Question: So, I'm making an Application which includes Send Texts to each other. This will be sent through the server, and won't have anything to do with the phone (companies) itself.
We (My company and I) chose to put a maximum amount of characters. - 612.
So, You can use 612 character spaces.
I've noticed that Special Characters such as: e, n, a, e, a etc... use more than 1 spot.
Since the country (Spain) we work in, uses a lot of special characters such as those, we chose that IF the person types in one of the special characters, instead of using 1 spot, use 2 spots.
So basically what I want to do, is, as the person is typing, count the amount of special characters and "-1" on the amount of characters remaining.
I haven't tried much to be honest, because I couldn't find anything relevant to this situation.
Here's my Method. (Oh, and the EditText + Buttons etc are in a Dialog.)
'''
private void smsPopUp() {
// TODO Auto-generated method stub
final Dialog smsDialog = new Dialog(this);
smsDialog.setContentView(R.layout.sms_dialog);
smsDialog.setCanceledOnTouchOutside(false);
Button cancelsms = (Button)smsDialog.findViewById(R.id.smsCancel);
EditText SmsText = (EditText) smsDialog.findViewById(R.id.etSmsText);
final TextView dialogCharCount = (TextView) smsDialog.findViewById(R.id.tvCharCount);
SmsText.addTextChangedListener(new TextWatcher(){
int i = 0;
@Override
public void afterTextChanged(Editable s) {
// TODO Auto-generated method stub
i = 612 - s.length();
dialogCharCount.setText(String.valueOf(i) + " Characters Remaining..");
}
public void beforeTextChanged(CharSequence s, int start, int count, int after){}
public void onTextChanged(CharSequence s, int start, int before, int count){}
});
smsDialog.setTitle("To: " + numberfield.getText());
cancelsms.setOnClickListener(new OnClickListener()
{
@Override
public void onClick(View v)
{
smsDialog.dismiss();
}
});
smsDialog.show();
}
'''

(The app looks bad, but it's a start!)
'''
SmsText.addTextChangedListener(new TextWatcher(){
int i = 0;
@Override
public void afterTextChanged(Editable s) {
// TODO Auto-generated method stub
String str = s.toString();
int specialCounter = 0;
//Loop through chars
for (int i = 0, len = str.length(); i < len; ++i) {
Character c = str.charAt(i);
if (c == 'n'
|| c == 'a' || c == 'a' || c == 'a' || c == 'a' || c == 'a' //a
|| c == 'A' || c == 'A' || c == 'A' || c == 'A' || c == 'A' //A
|| c == 'e' || c == 'e' || c == 'y' || c == 'e' || c == 'e' //e + y
|| c == 'E' || c == 'E' || c == 'Y' || c == 'E' || c == 'E' //E + Y
|| c == 'i' || c == 'i' || c == 'i' || c == 'i' //i
|| c == 'I' || c == 'I' || c == 'I' || c == 'I' //I
|| c == 'o' || c == 'o' || c == 'o' || c == 'o' || c == 'o' //o
|| c == 'O' || c == 'O' || c == 'O' || c == 'O' || c == 'O' //O
|| c == 'u' || c == 'u' || c == 'u' || c == 'u' //u
|| c == 'U' || c == 'U' || c == 'U' || c == 'u' //U
) {
specialCounter++;
}
}
i = 612 - s.length() - specialCounter;
dialogCharCount.setText(String.valueOf(i) + " Characters Remaining..");
}
public void beforeTextChanged(CharSequence s, int start, int count, int after){}
public void onTextChanged(CharSequence s, int start, int before, int count){}
});
'''
It's rubbish. I know. It get's the job done until I find a smarter and faster way.
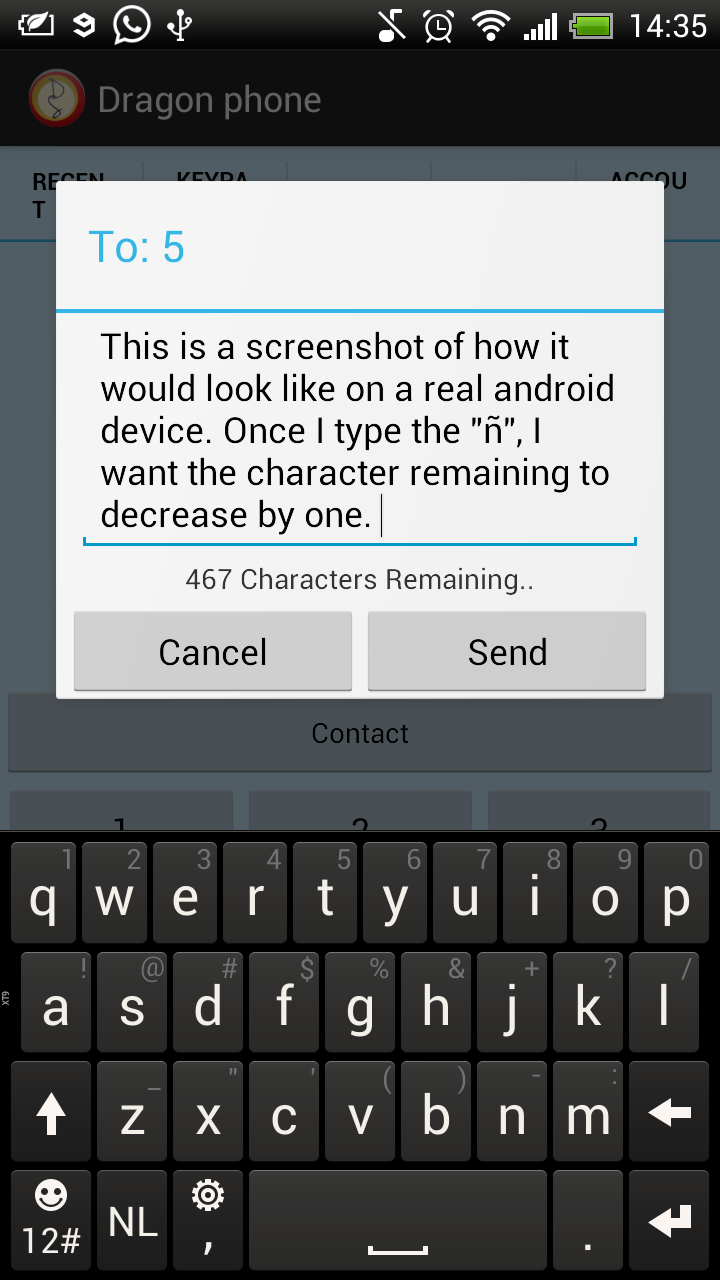
Answer: Just run through inserted text and compare characters
'''
Set<Character> specialChars = new HashSet<Character>();
specialChars.add('e');
// ...
specialChars.add('n');
String str = s.toString();
int specialCounter = 0;
for (int i = 0, len = str.length(); i < len; ++i) {
Character c = str.charAt(i);
if (specialChars.contains(c)) {
specialCounter++;
}
}
int totalRemaining = 612 - s.length() - specialCounter;
'''